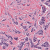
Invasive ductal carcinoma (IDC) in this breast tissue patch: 1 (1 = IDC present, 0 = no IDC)